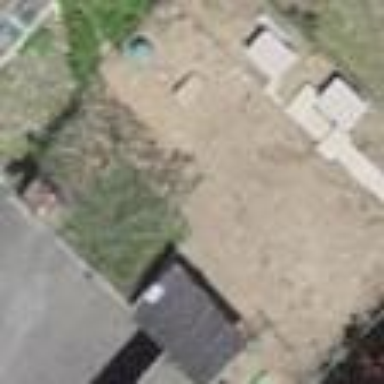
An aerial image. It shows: Garage building.